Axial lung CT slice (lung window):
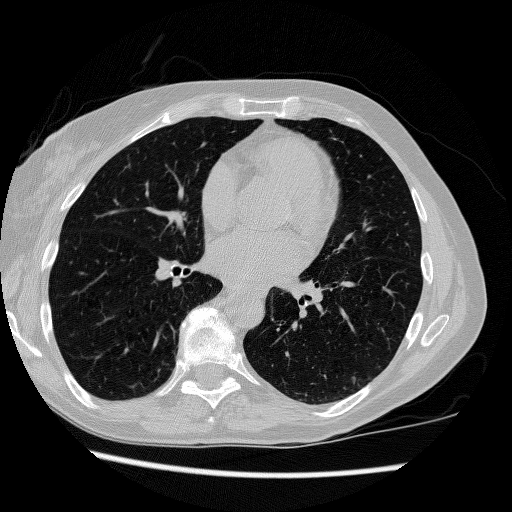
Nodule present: no